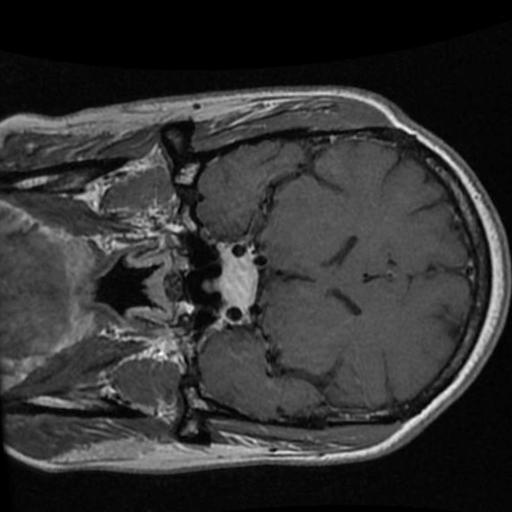
Label: brain_tumor